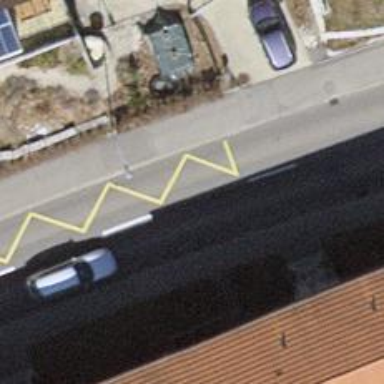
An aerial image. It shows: Trolleybus stop position for public transport.